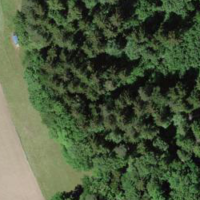
EUNIS habitat code: 44
Species observed at this site:
Fagopyrum esculentum